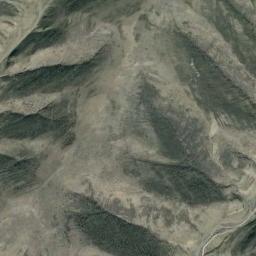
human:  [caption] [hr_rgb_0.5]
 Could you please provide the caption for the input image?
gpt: Thirty percent of the area on this mountain is covered by vegetation .

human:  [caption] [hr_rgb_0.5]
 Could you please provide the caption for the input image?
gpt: There are many trees on the mountain .

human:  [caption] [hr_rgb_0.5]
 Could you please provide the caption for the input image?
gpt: The folded mountain consists of some ridges and valleys .

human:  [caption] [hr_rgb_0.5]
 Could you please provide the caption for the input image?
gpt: The mountain is consist of half of green plants and half of bare land .

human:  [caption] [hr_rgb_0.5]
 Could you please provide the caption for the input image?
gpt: There are some green meadows on the mountain .